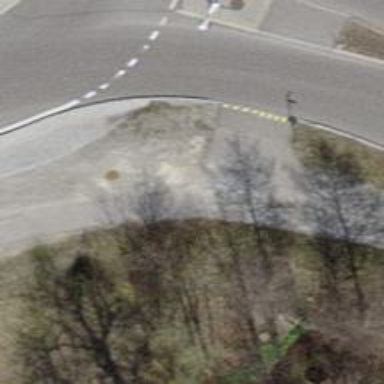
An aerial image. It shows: Asphalt sidewalk path.